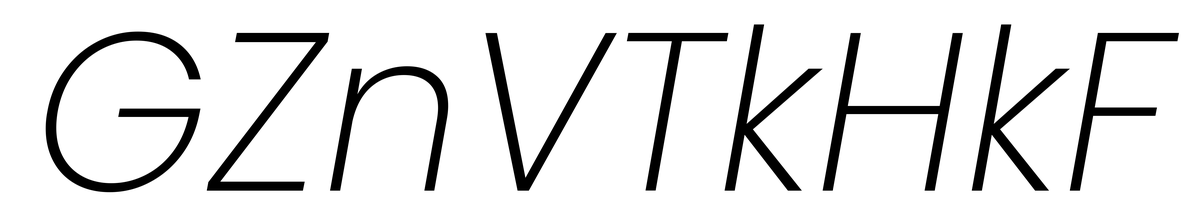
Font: Poppins-ExtraLightItalic